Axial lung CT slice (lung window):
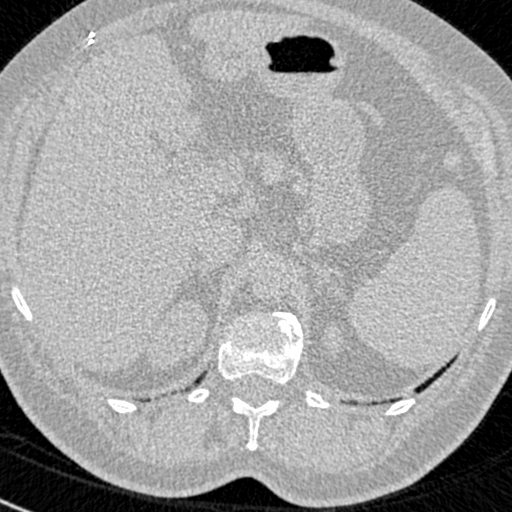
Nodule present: no